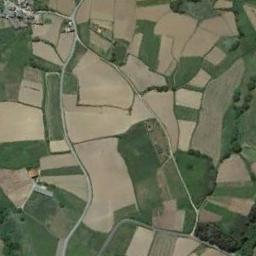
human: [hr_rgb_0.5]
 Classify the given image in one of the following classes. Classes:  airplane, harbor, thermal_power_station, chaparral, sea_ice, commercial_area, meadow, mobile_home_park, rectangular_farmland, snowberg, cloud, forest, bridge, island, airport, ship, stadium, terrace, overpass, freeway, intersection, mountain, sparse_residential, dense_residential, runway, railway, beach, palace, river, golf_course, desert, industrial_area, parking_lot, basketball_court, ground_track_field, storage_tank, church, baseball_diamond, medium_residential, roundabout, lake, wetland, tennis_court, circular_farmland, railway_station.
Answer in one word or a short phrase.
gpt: rectangular_farmland